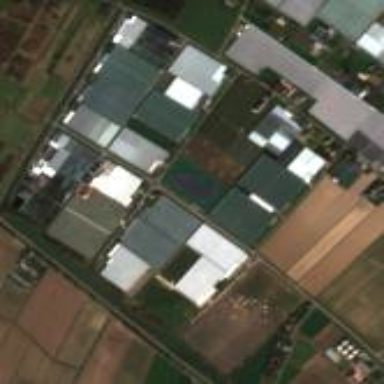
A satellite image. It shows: Greenhouses used for horticulture on farm.